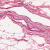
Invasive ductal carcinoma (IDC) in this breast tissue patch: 0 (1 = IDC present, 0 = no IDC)